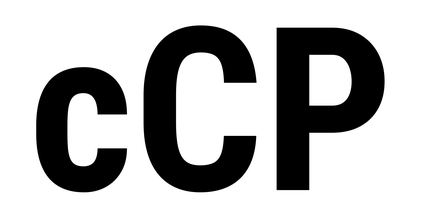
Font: Roboto_Condensed_Bold